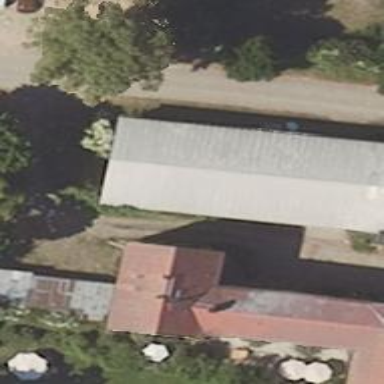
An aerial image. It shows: Building.